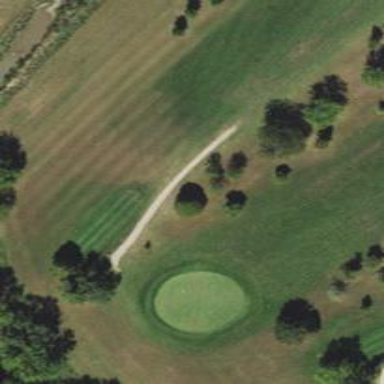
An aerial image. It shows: Path for both road and golf.